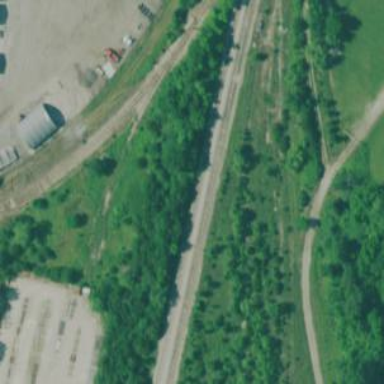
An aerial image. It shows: Disused railway spur.